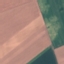
Land use / land cover: AnnualCrop